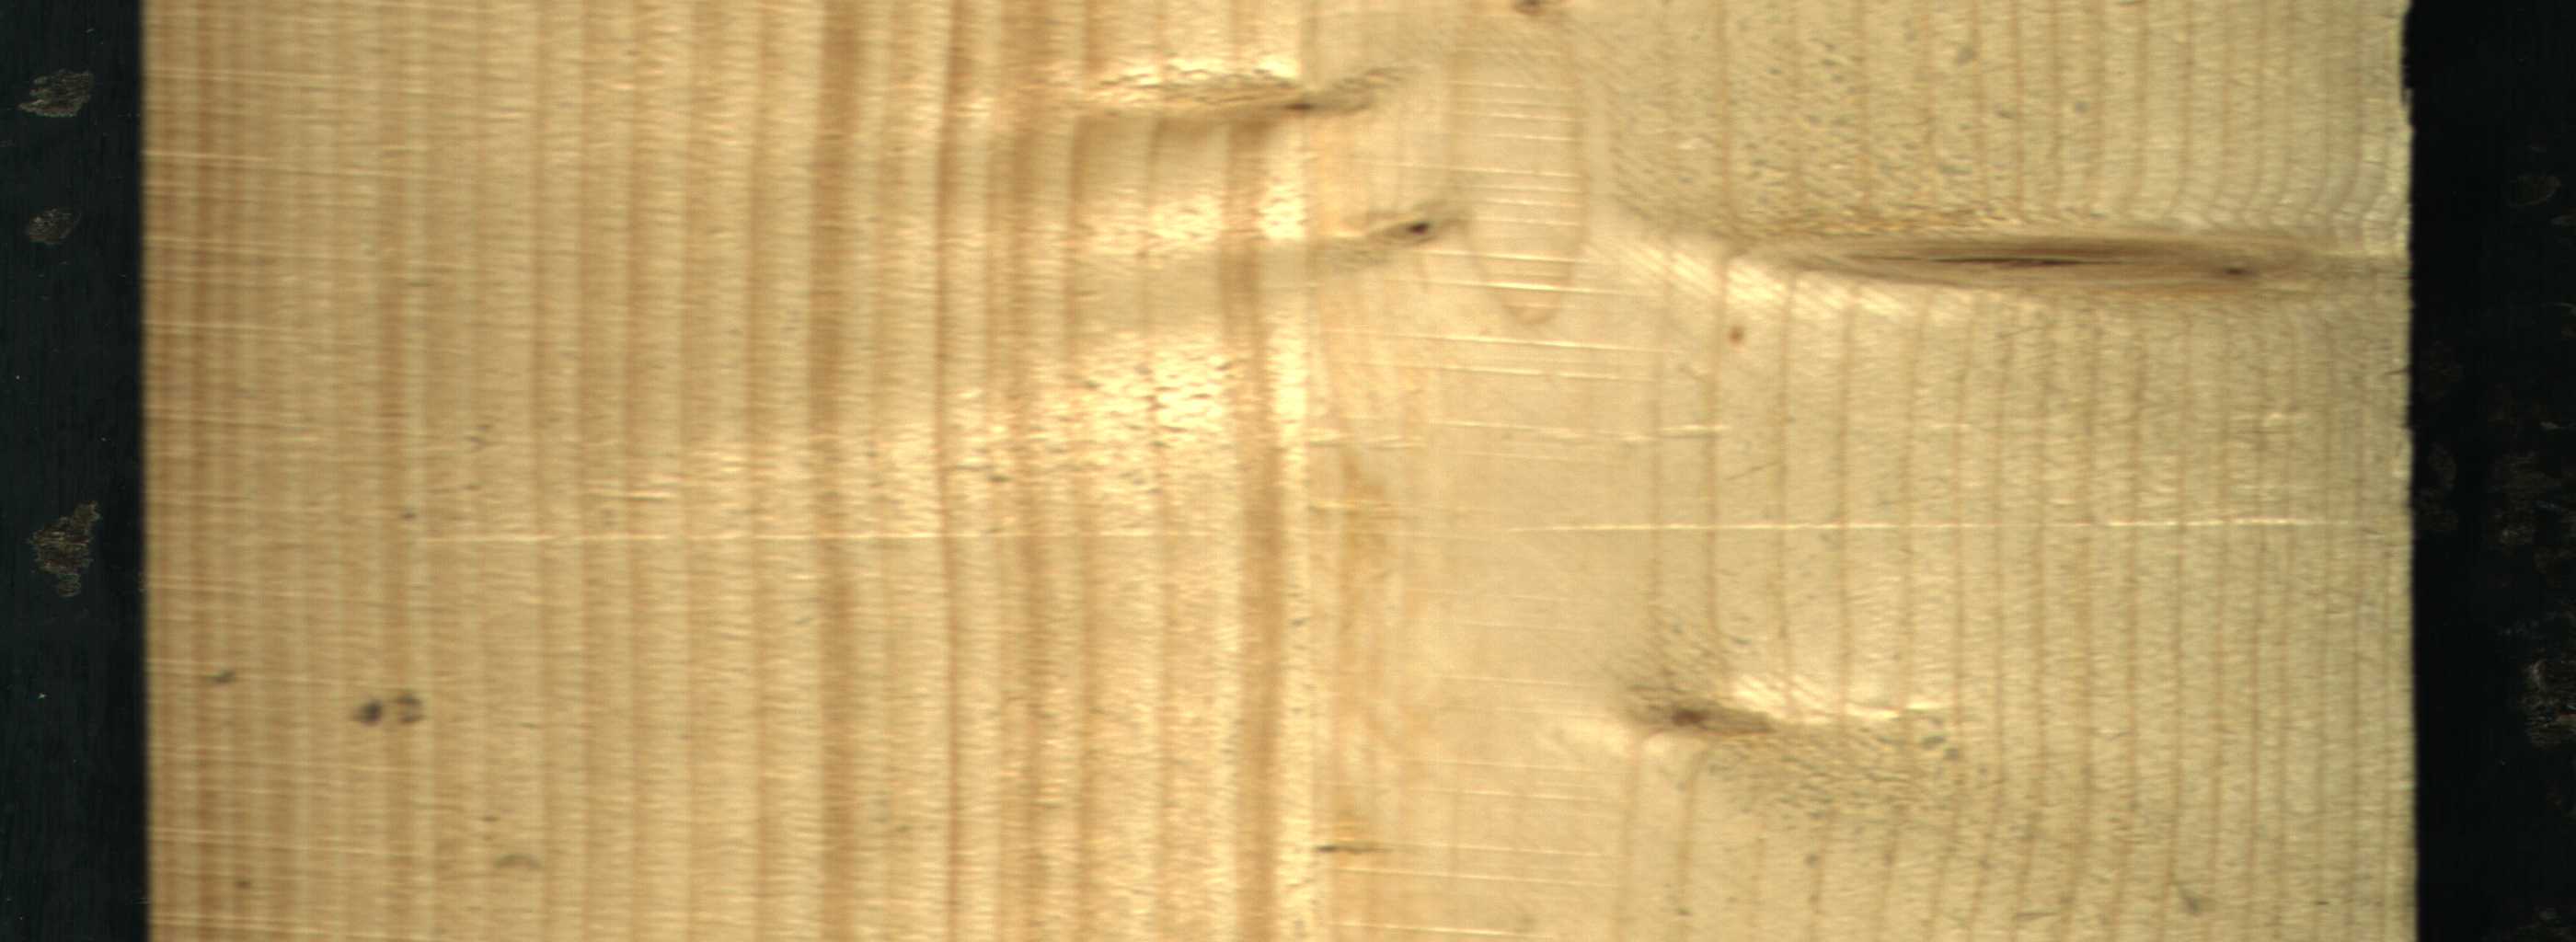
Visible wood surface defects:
knot_with_crack
knot_with_crack
Live_Knot
Live_Knot
Live_Knot
Live_Knot